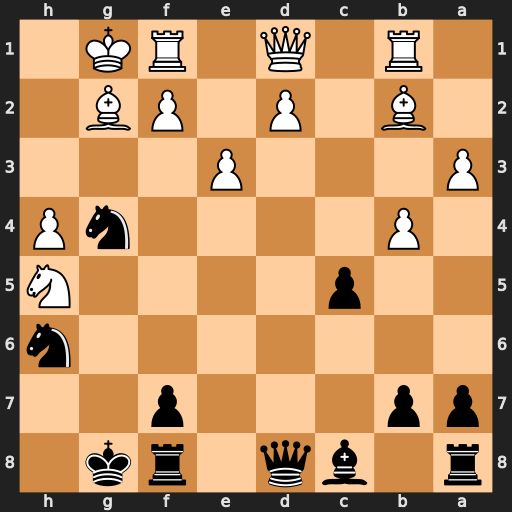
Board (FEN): r1bq1rk1/pp3p2/7n/2p4N/1P4nP/P3P3/1B1P1PB1/1R1Q1RK1
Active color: b
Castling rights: -
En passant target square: -
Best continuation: Qxh4 Nf6+ Nxf6